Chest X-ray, AP view. Patient: 20 years old, sex M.
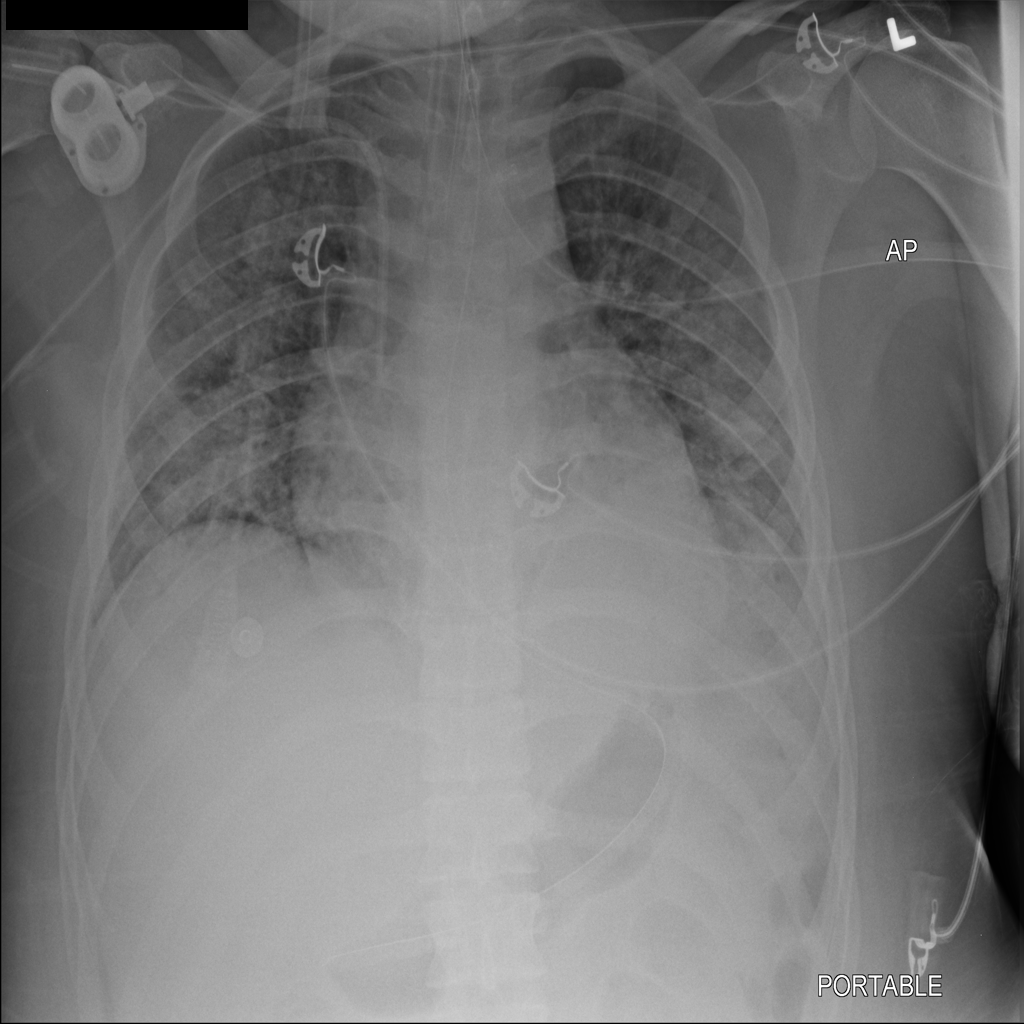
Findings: Nodule